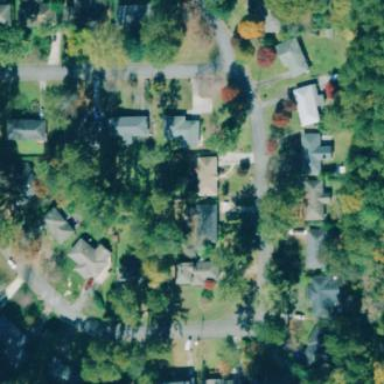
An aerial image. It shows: Residential road.